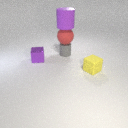
large red rubber sphere above small gray rubber cylinder